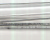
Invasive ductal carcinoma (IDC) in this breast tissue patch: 0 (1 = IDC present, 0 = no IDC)